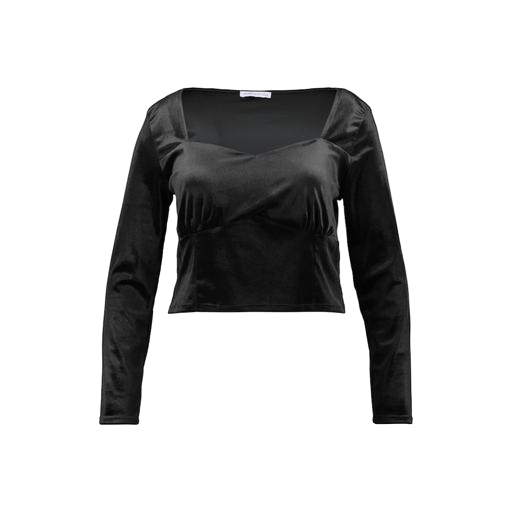
black long-sleeve crop top, black abigail twist front crop top, black long sleeved crop top, white background